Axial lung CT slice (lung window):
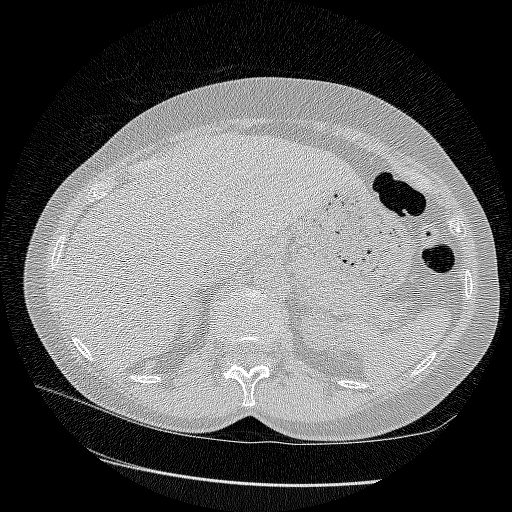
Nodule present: no